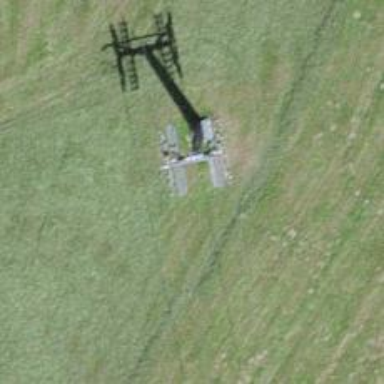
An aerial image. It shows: Pylon used for aerialway.